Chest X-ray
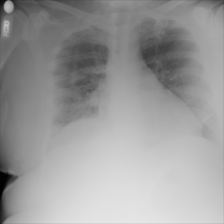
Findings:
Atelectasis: positive
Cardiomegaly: negative
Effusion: positive
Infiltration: negative
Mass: negative
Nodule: negative
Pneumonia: negative
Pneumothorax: positive
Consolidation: negative
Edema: negative
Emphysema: negative
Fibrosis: negative
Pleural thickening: negative
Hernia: negative